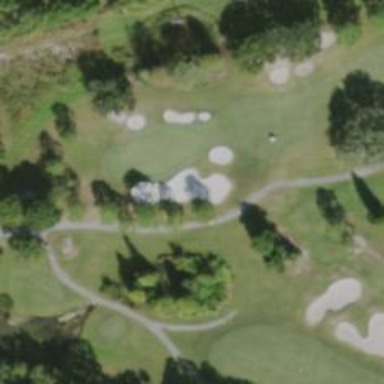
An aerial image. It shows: Golf hole.